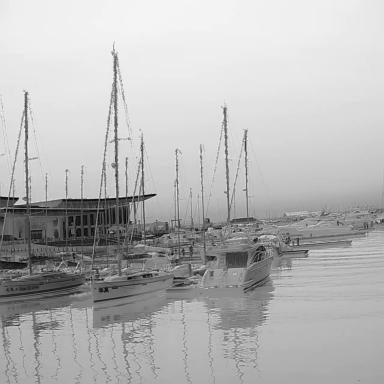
There are four objects shown in the infrared image, including three sailboats, and a canoe.